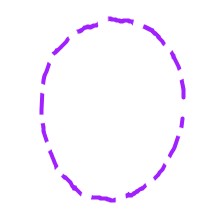
Shape: circle